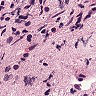
Metastatic tissue present: yes